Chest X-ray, PA view. Patient: 44 years old, sex M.
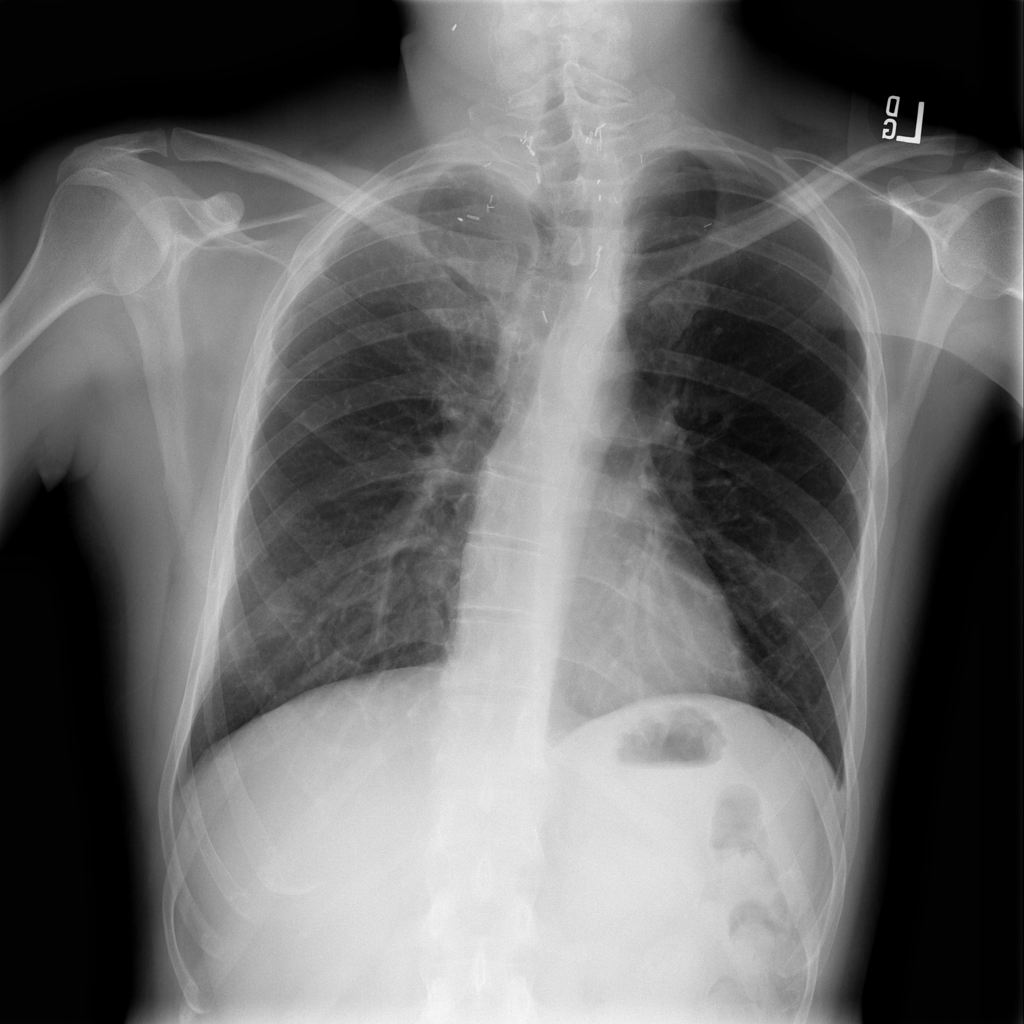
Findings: No Finding